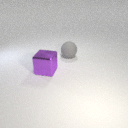
large gray rubber sphere behind large purple metal cube